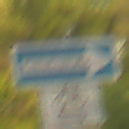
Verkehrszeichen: EinbahnstrasseRechtsweisend
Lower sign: RichtungsangabeDurchPfeile9
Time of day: SunriseSunset
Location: Outdoor (RoadRail)
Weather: Clear
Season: NotSpecified
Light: Natural